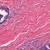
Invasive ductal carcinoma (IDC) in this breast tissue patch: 1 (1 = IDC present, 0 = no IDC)